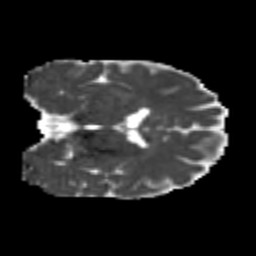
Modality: MD
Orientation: coronal
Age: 22
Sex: female
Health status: healthy
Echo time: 0.074 s